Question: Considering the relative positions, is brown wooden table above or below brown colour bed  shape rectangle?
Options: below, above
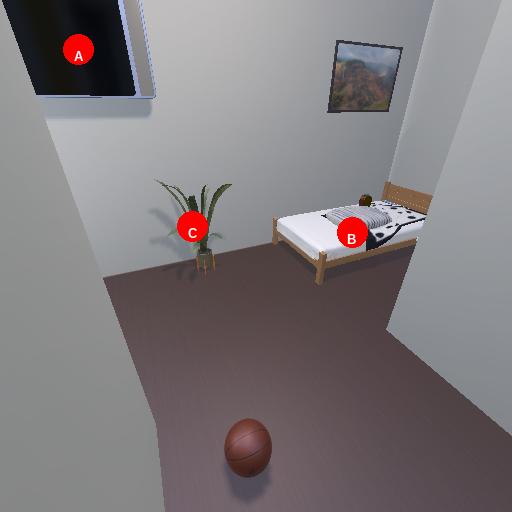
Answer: below